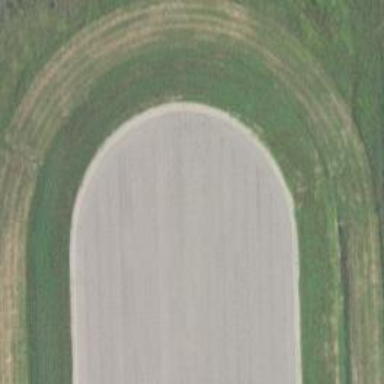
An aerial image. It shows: Turning circle on the road.